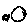
Label: moon